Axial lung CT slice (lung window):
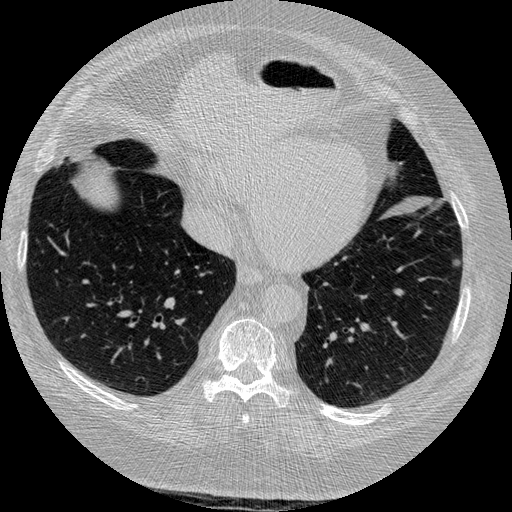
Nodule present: yes
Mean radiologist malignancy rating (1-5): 3